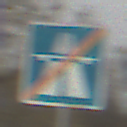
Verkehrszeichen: EndeAutbahn
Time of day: MorningAfternoon
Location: Outdoor (Suburban)
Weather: Overcast
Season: NotSpecified
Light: Natural